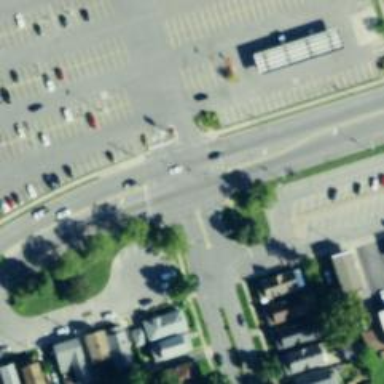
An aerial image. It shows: Marked crossing on asphalt footway.